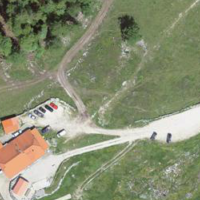
EUNIS habitat code: 23
Species observed at this site:
Plantago media